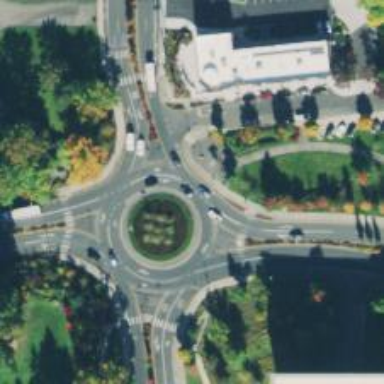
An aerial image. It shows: Roundabout at primary highway.